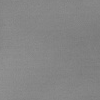
Atmospheric dust classification: dusty